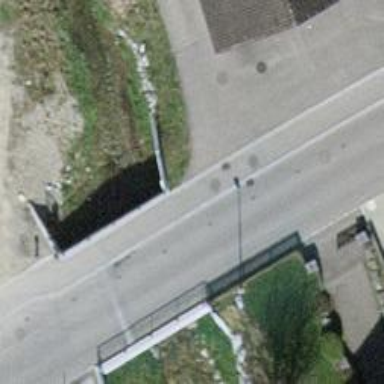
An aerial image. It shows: Unclassified road with asphalt surface crossing bridge. There is sidewalk on the left side.